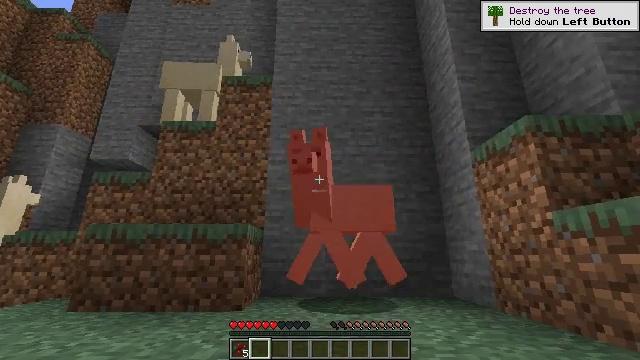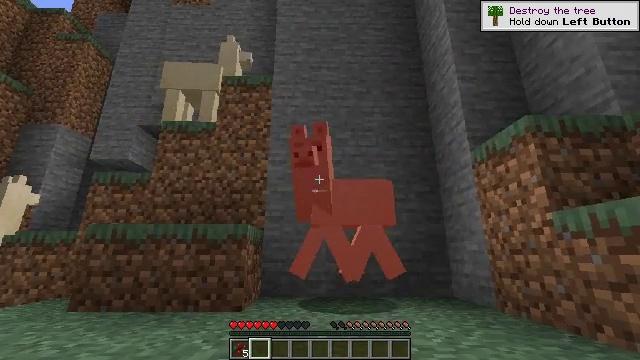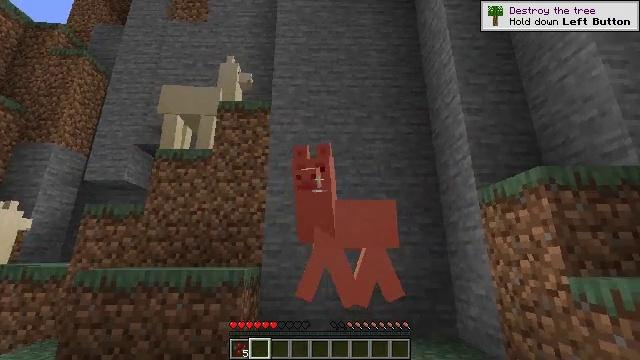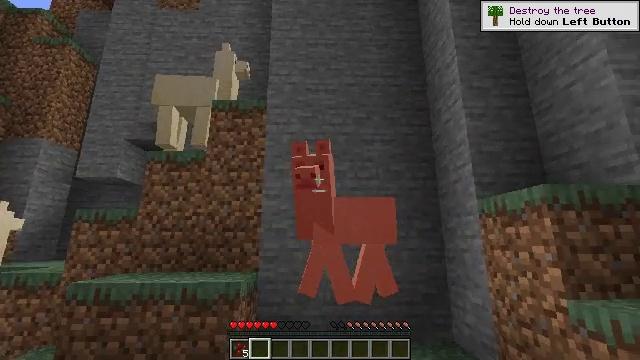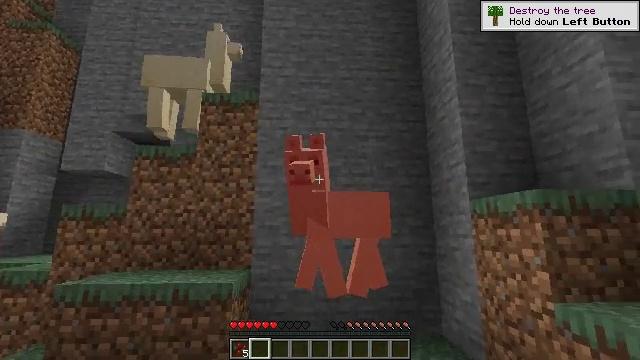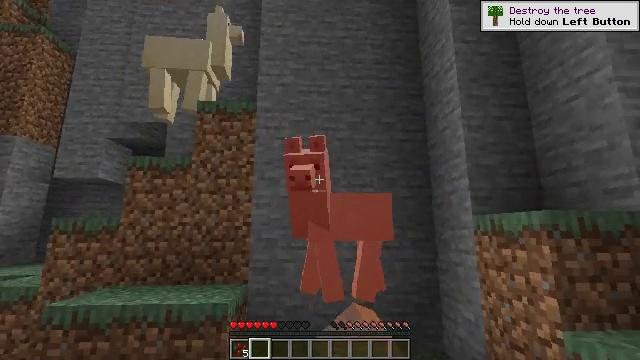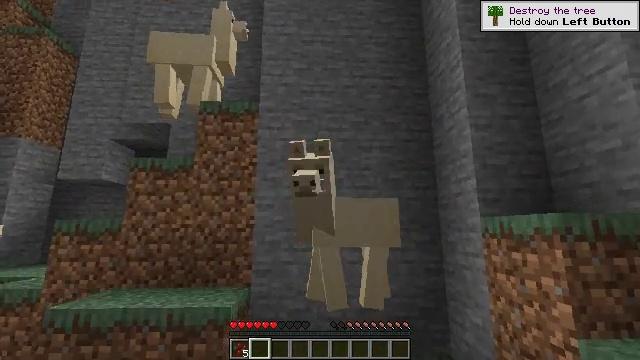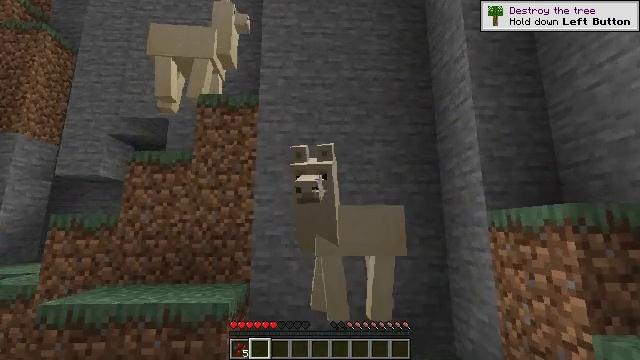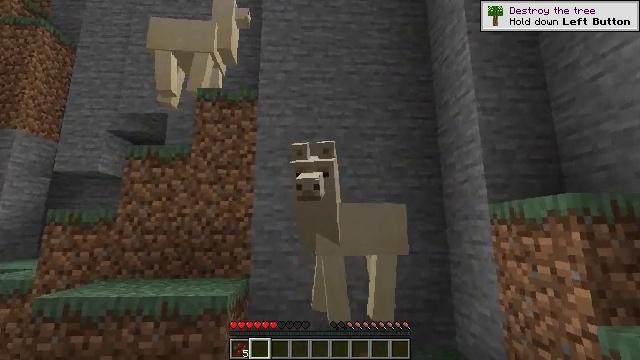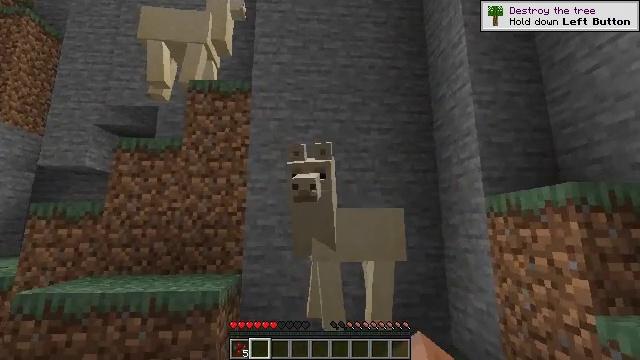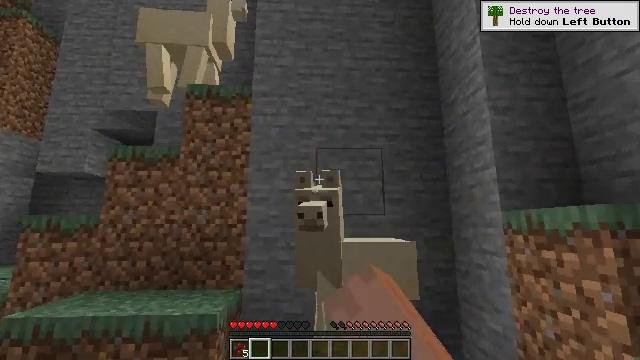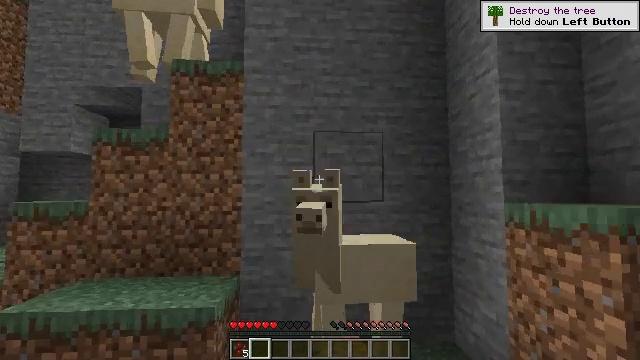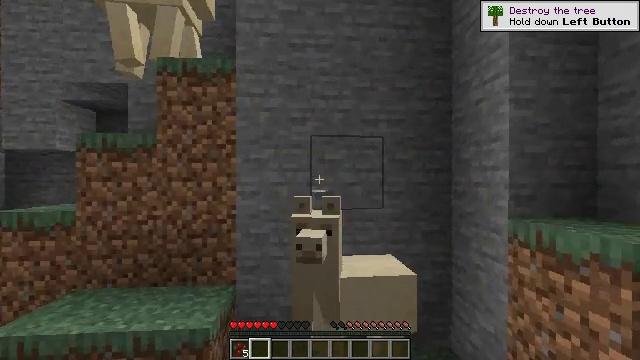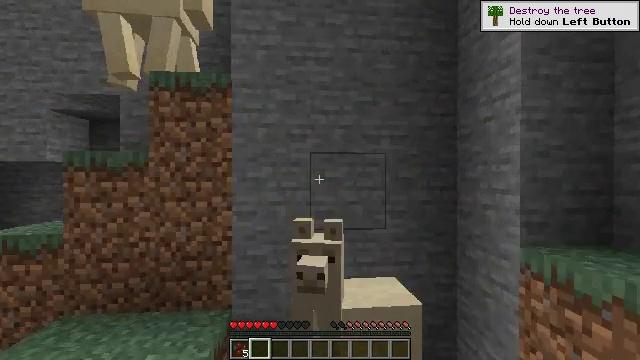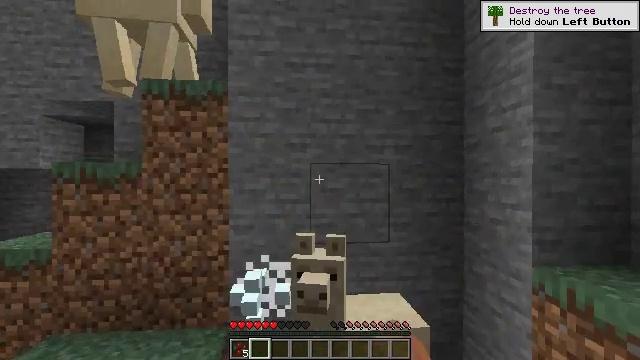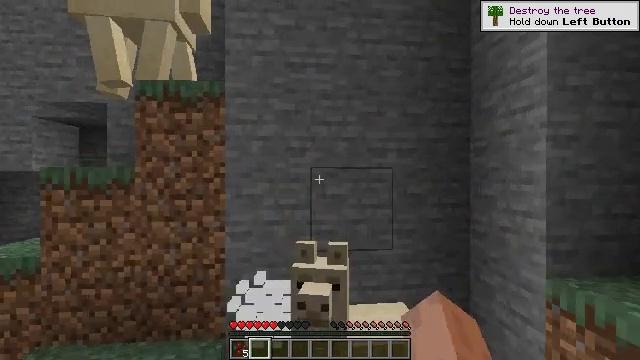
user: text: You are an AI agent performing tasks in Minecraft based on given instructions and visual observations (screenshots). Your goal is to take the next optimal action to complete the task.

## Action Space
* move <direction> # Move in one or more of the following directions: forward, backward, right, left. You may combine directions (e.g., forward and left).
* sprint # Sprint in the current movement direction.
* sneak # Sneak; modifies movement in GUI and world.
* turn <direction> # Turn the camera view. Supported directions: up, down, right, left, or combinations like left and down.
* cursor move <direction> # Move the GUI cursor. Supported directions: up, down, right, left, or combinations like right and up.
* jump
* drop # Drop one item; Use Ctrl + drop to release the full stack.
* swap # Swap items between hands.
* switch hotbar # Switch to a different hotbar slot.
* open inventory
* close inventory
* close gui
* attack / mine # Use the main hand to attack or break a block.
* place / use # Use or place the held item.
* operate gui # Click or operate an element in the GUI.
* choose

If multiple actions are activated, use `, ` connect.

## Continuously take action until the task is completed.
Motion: motion action
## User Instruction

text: Kill the llama.
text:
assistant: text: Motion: move forward, attack / mine, jump
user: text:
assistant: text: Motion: move forward, attack / mine, jump
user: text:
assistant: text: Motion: move forward, turn down, jump
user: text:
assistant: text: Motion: move forward, turn right and down, attack / mine, jump
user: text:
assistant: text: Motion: move forward, attack / mine, jump
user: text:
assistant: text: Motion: move forward, attack / mine, jump
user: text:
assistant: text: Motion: move forward, jump
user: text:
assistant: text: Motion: move forward
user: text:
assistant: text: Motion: move forward, turn right, attack / mine, jump
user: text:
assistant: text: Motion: move forward, attack / mine, jump
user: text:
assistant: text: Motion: move forward, turn down, attack / mine, jump
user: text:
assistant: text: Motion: move forward, turn down, attack / mine, jump
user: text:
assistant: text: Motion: move forward, attack / mine, jump
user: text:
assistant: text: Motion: move forward, attack / mine, jump
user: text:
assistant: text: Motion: move forward, attack / mine, jump
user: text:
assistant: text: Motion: move forward, jump
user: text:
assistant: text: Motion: move forward, turn down, attack / mine, jump
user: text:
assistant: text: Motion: move forward, turn right and down, attack / mine, jump
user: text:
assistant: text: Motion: move forward, turn right and down, attack / mine, jump
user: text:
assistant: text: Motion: turn right and down, attack / mine
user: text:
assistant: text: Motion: attack / mine
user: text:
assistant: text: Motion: turn right and up, attack / mine
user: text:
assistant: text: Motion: turn right and up, attack / mine
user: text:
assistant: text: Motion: turn right, attack / mine
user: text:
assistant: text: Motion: move forward, attack / mine
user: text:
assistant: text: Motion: move forward, turn up, attack / mine
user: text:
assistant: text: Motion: move forward
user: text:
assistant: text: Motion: move forward, turn right, attack / mine
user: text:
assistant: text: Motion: move forward, attack / mine
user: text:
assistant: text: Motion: move forward, attack / mine